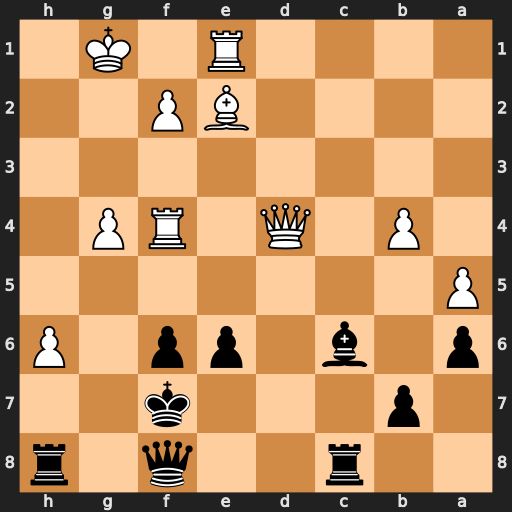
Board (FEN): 2r2q1r/1p3k2/p1b1pp1P/P7/1P1Q1RP1/8/4BP2/4R1K1
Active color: b
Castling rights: -
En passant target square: -
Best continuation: Qxh6 Rxf6+ Qxf6 Qxf6+ Kxf6